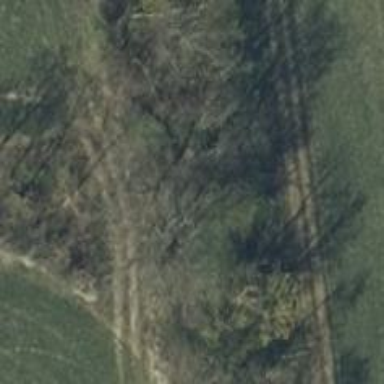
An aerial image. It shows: Row of deciduous broadleaved trees.